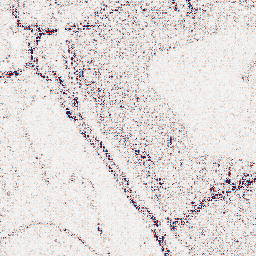
Category: wavelet
Decomposition family: wavelet_biorthogonal
Decomposition parameters: wavelet: bior3.5
level: 1
Upsampling method: bicubic
Upsampling parameters: scale: 4
Upsampling scale: 4